Question: I have a filter working on the multi select but when I try what I saw on the following link it doesn't work:
<URL>
How do I get the sort to change by clicking on the glyphicon?

'''
<div>
<label>Available</label>
<label style="float: right; position: relative; left: 141px;">Assigned</label><br />
<input type="text" ng-model="filterText" style="width: 50px; position: relative; left:-36px;"/>
<button style="position: relative; left: -30px;">Filter</button>
<div style="position: relative; top: 0px; left: 311px; float: left;">
<a href="" ng-click="reverse=!reverse;order('name', reverse)"><span class="glyphicon glyphicon-sort-by-attributes-alt"></span></a>
<a href="" ng-click="reverse=!reverse;order('name', reverse)"><span class="glyphicon glyphicon-sort-by-attributes"></span></a>
</div>
<br />
<select id="available-groups" multiple>
<option value="{{group._id}}" ng-repeat="group in rbacGroups | filter:filterText">{{group.name}}</option>
</select>
<button id="addGroup" style="position: relative; top: -72px; left: 21px;">Add &raquo;</button><br />
<button id="removeGroup" style="position: relative; top: -72px; left: 375px;">&laquo; Remove</button>
<br />
<select id="assigned-groups" ng-model="cgroups" multiple required="required">
</select>
</div>
'''
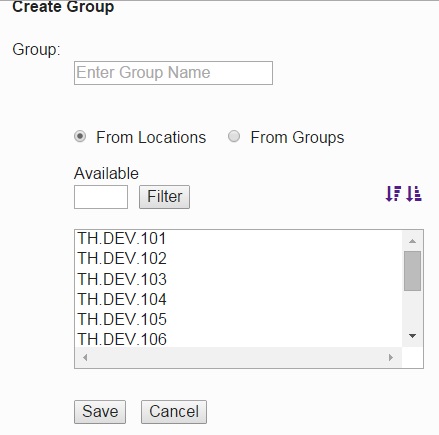
Answer: Change
'''
ng-repeat="group in rbacGroups | filter:filterText"
'''
to
'''
ng-repeat="group in rbacGroups | filter:filterText | orderBy:'name':reverse"
'''
and also change
'''
<a href="" ng-click="reverse=!reverse;order('name', reverse)">...
<a href="" ng-click="reverse=!reverse;order('name', reverse)">...
'''
to
'''
<a href="" ng-click="reverse=false">...
<a href="" ng-click="reverse=true">...
'''